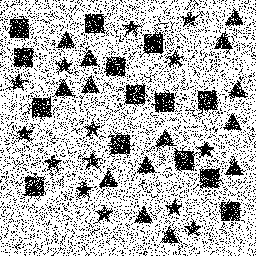
Squares: 14
Triangles: 14
Stars: 14
Total shapes: 42